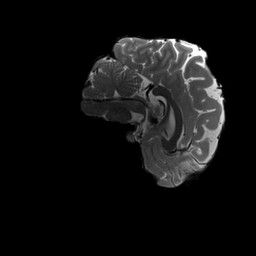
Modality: T2w
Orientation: sagittal
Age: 30
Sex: female
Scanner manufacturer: siemens
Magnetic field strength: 3 T
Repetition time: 3.2 s
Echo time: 0.564 s